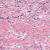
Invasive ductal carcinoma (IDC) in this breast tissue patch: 1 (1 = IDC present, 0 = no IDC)